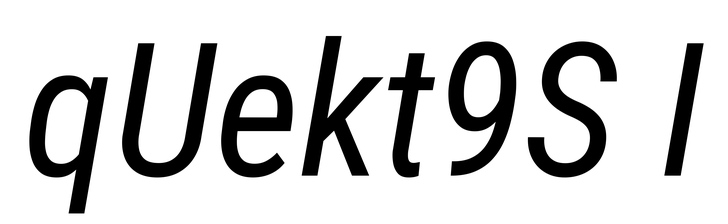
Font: Roboto-Italic_Condensed_Italic